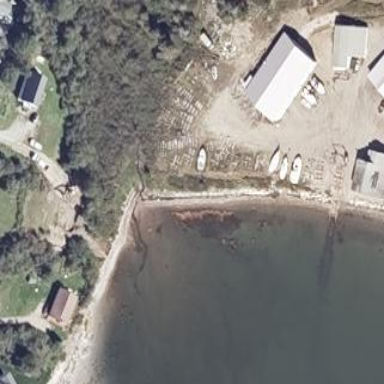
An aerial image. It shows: Industrial area designated as boatyard.